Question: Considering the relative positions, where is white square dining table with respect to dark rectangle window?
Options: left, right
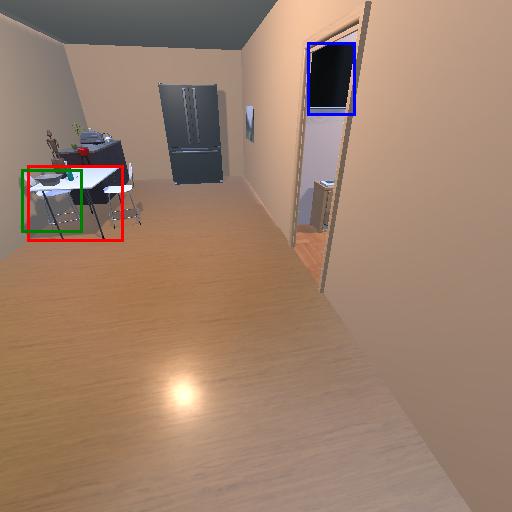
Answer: left